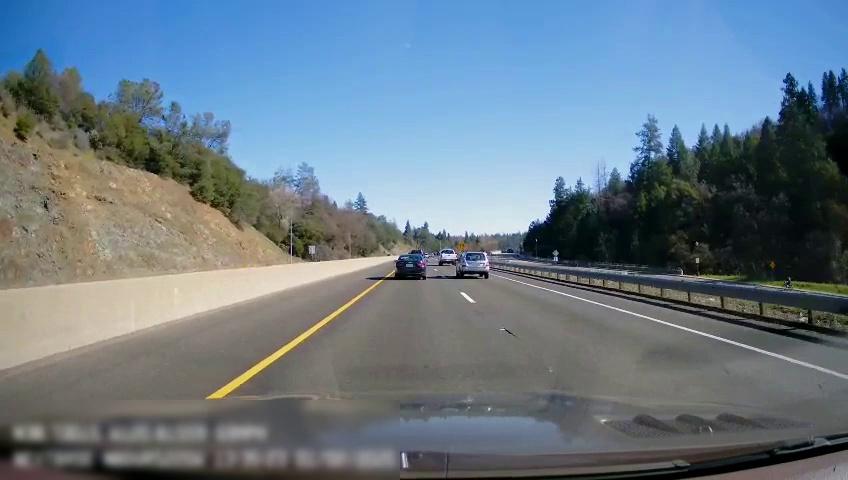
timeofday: Day
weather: Sunny
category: Drivable Space
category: Vehicles | Car
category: Vehicles | Truck
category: Vehicles | Car
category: Vehicles | Truck
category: Vehicles | SUV
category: Lanes | Current Lane
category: Lanes | Current Lane
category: Lanes | Alternate Lane
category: Traffic | Signs